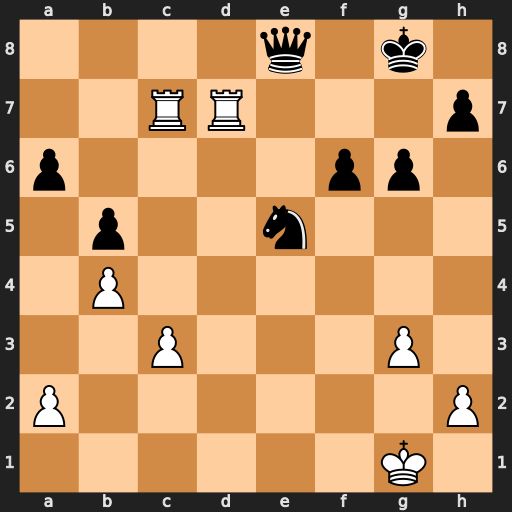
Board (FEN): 4q1k1/2RR3p/p4pp1/1p2n3/1P6/2P3P1/P6P/6K1
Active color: w
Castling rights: -
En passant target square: -
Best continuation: Rg7+ Kf8 Rxh7